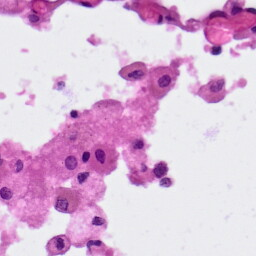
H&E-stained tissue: Lung